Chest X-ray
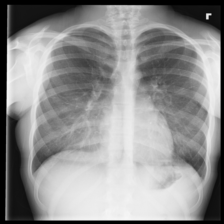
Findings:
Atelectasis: negative
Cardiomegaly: negative
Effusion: negative
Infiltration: negative
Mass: negative
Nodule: negative
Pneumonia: negative
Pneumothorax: negative
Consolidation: negative
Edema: negative
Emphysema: negative
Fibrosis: negative
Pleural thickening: negative
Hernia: negative